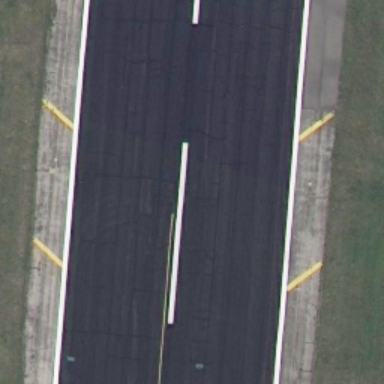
It is a straight runway with some mark lines on it .